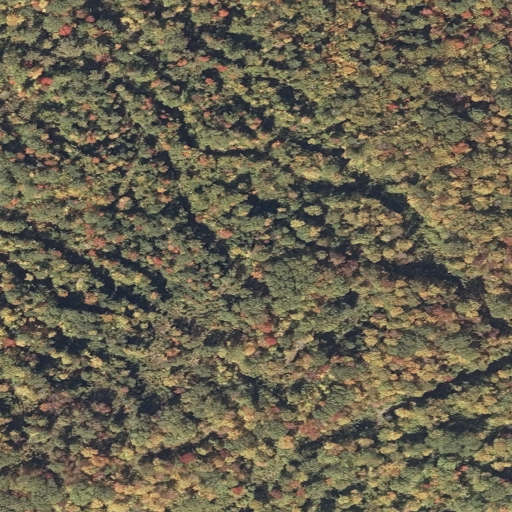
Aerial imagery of mountain in Maine named Grover Hill containing mixed forest and deciduous forest